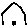
Label: house